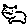
Label: cat